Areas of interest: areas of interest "Art Gallery"
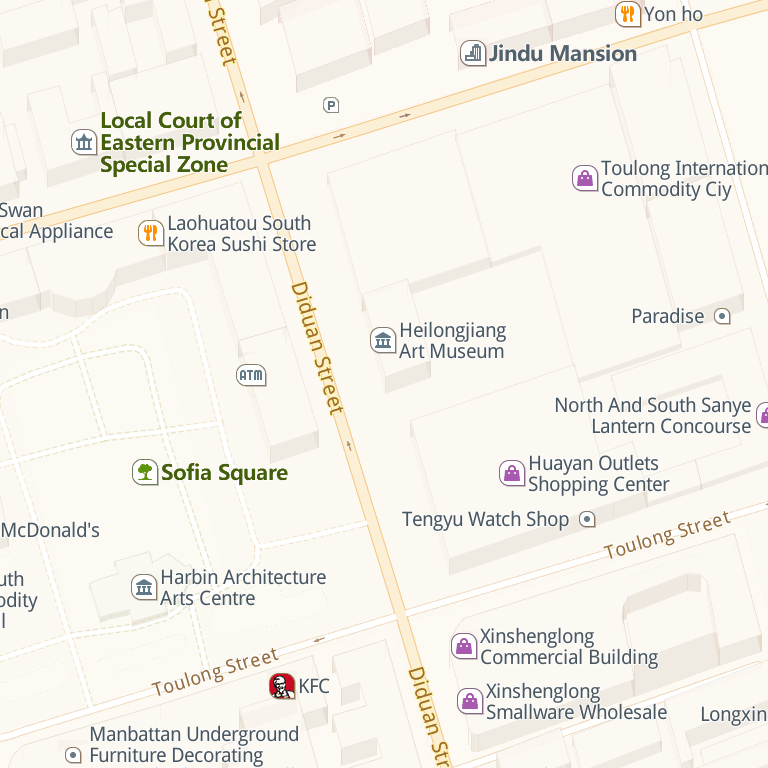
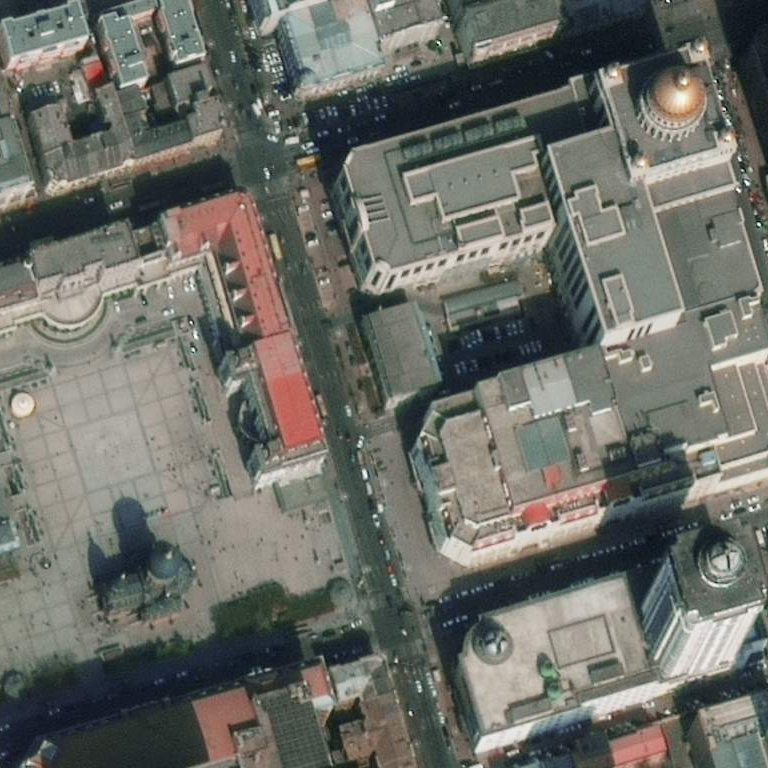